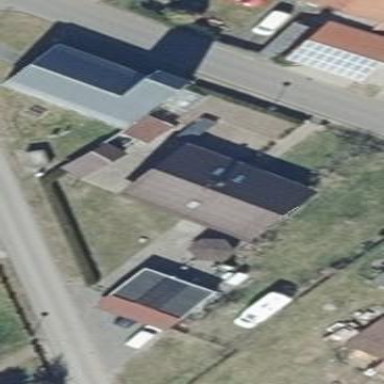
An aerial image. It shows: House with gabled roof oriented along the structure.